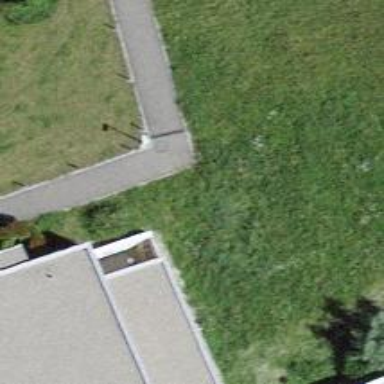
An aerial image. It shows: Asphalt path.